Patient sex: M
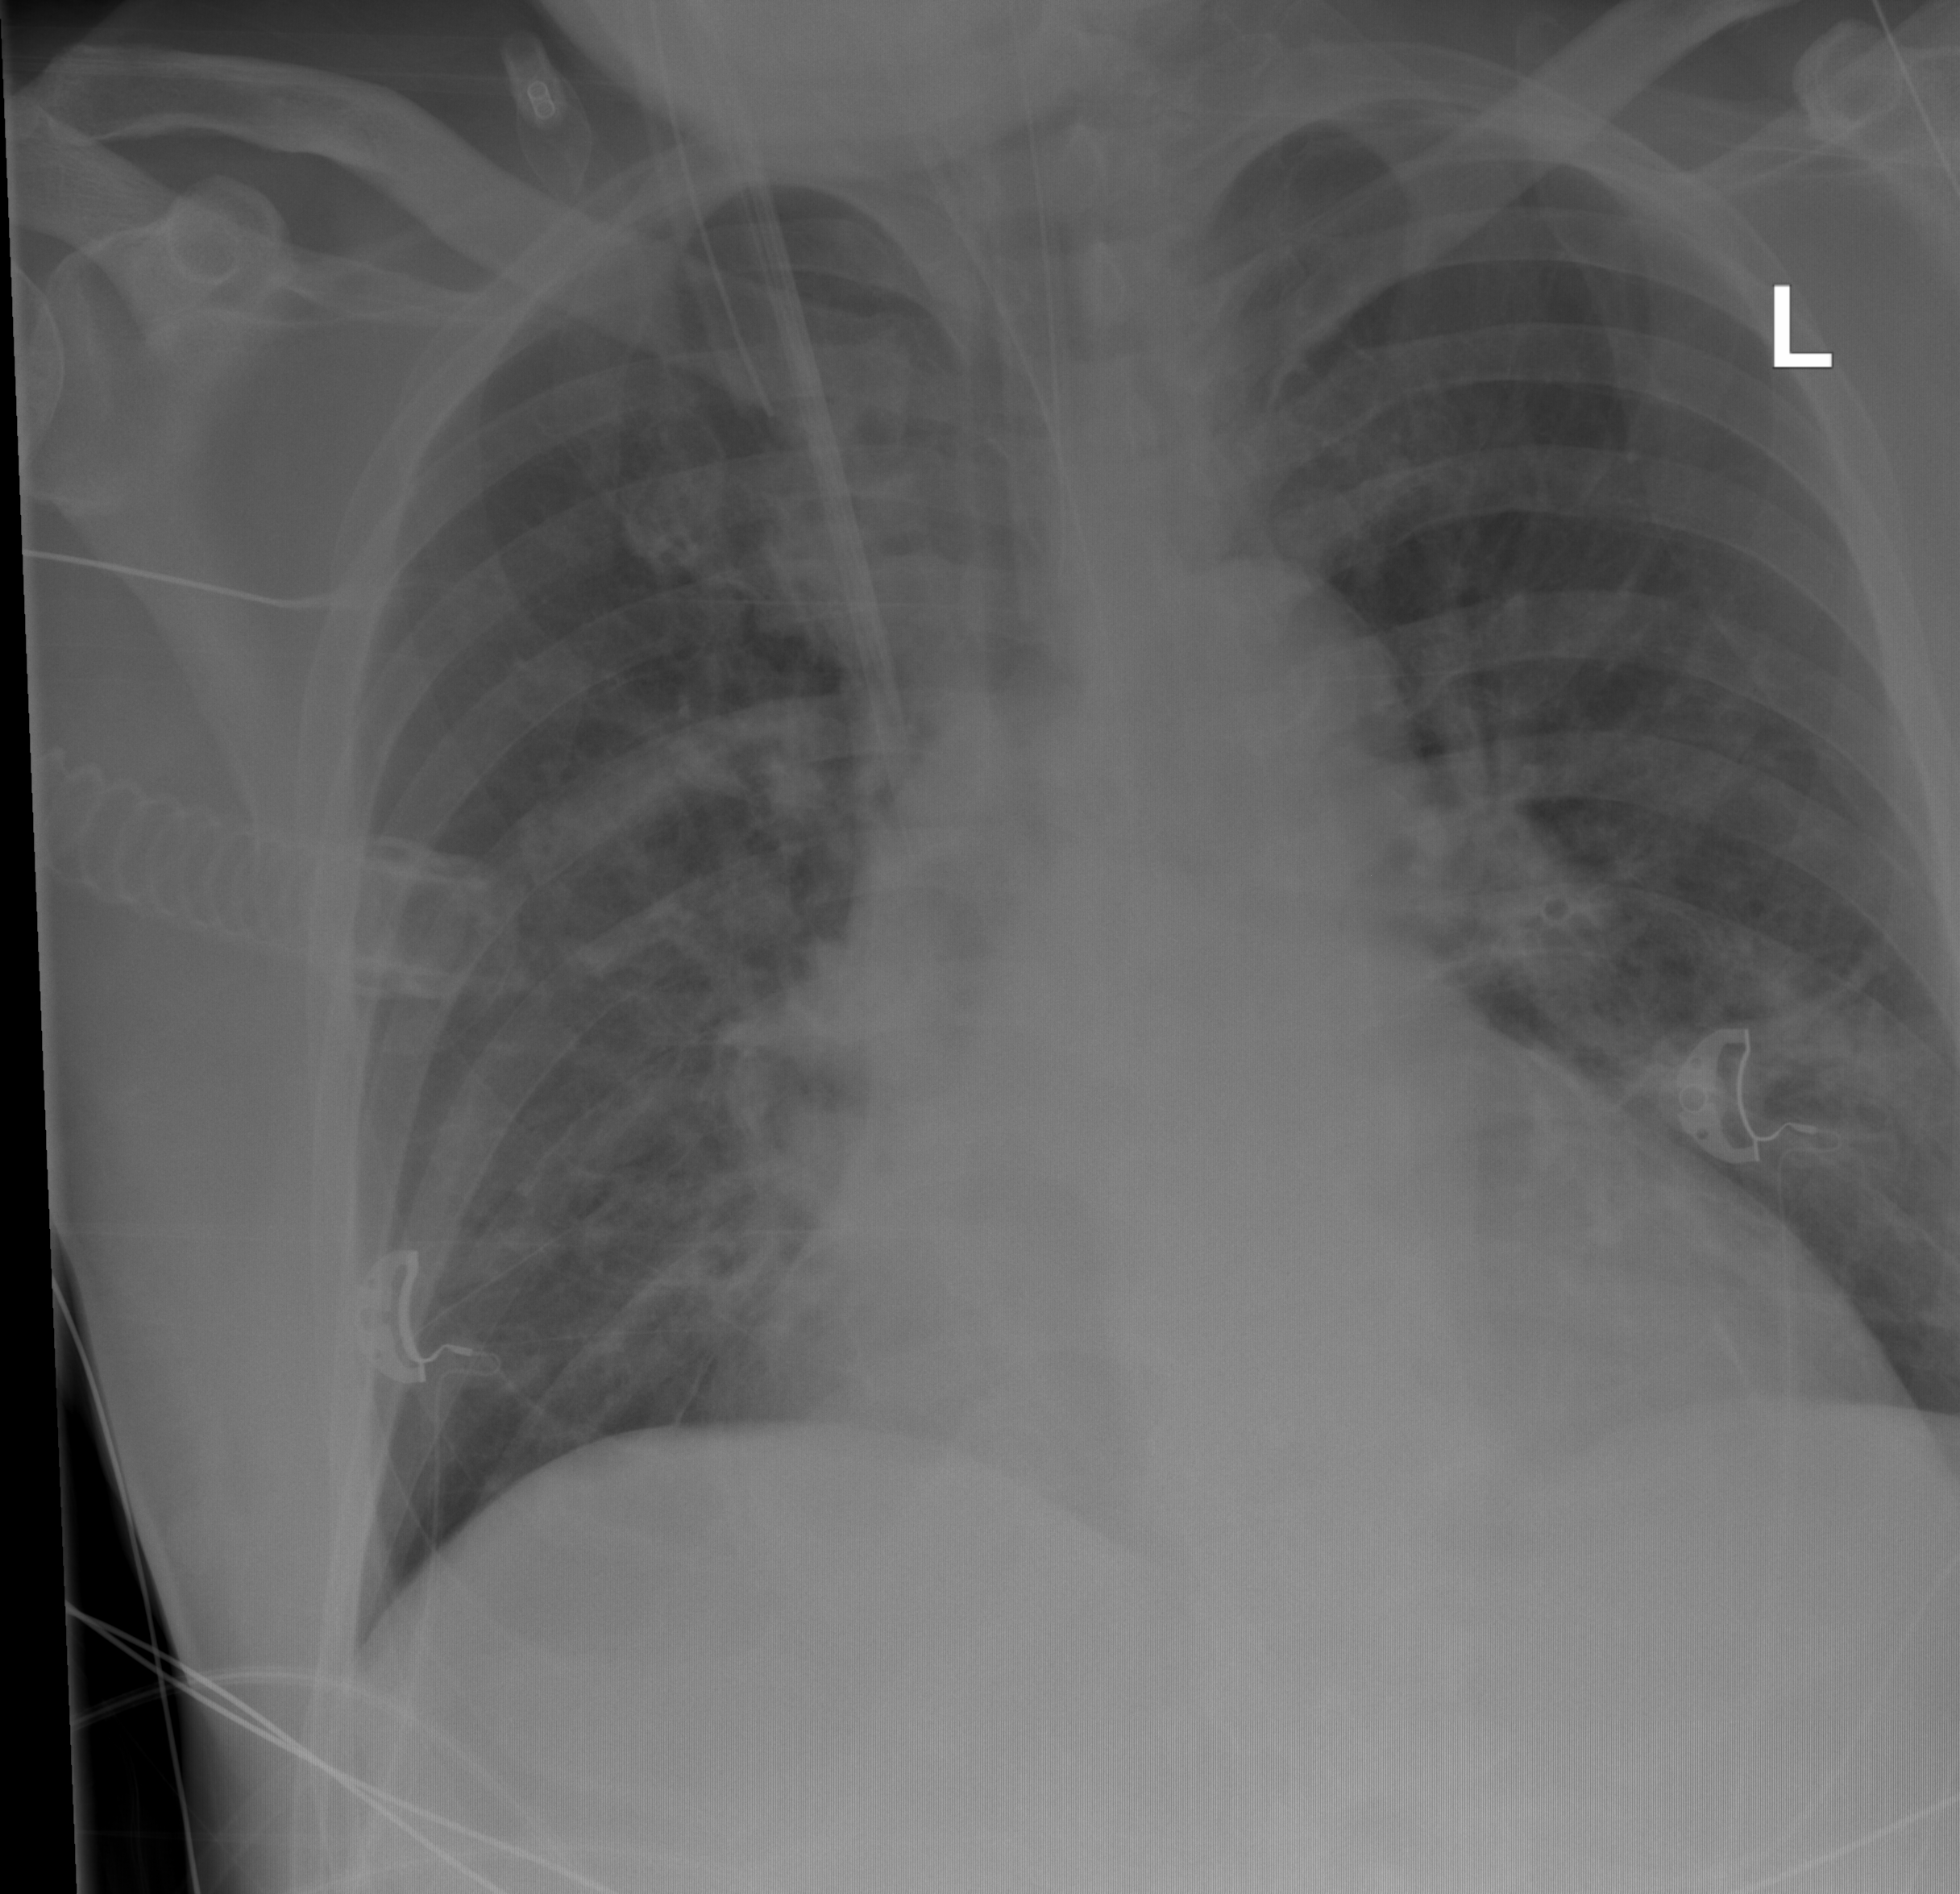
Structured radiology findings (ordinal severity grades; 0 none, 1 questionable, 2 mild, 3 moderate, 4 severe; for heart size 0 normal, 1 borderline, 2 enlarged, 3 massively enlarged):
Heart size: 2
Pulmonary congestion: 2
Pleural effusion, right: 0
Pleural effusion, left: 0
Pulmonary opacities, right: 2
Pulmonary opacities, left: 2
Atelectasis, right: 2
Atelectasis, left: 2